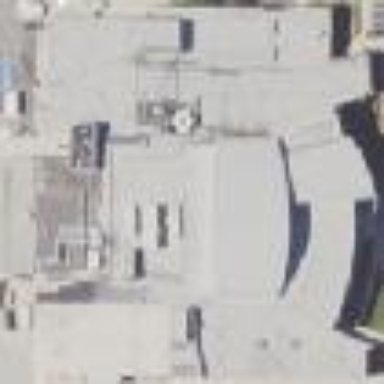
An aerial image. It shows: Sports centre building.